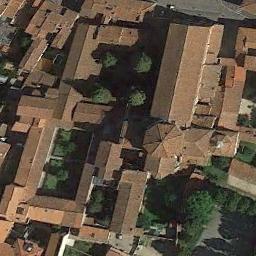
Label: church